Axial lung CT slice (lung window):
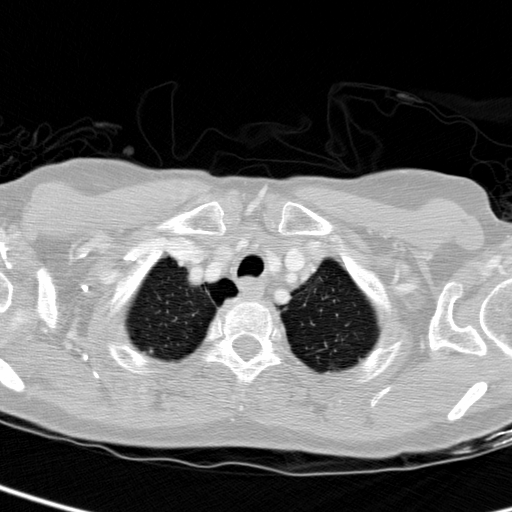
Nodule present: no